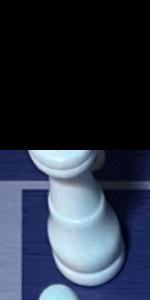
Label: King_White